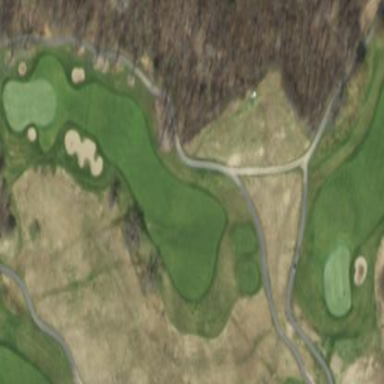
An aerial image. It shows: Rough area on grassy golf course.